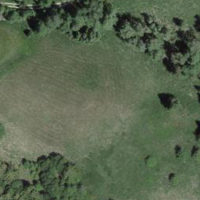
EUNIS habitat code: 16
Species observed at this site:
Pieris napi